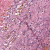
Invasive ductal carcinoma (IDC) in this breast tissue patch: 0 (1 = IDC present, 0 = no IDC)